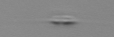
Label: Cylindrotheca_morphotype1